Question: I have action bar drop-down in my android application. When user click a item from the drop-down. I added a 'AlertDialogBuilder' to get some user data from user, if user press ok it will save the data. When I run the code I got this exception.

this is the code I'm using
'''
@Override
public boolean onNavigationItemSelected(final int i, long l) {
final ArrayList<Host> hosts = HostFactory.getHosts(this.getApplicationContext());
// get prompts.xml view
LayoutInflater li = LayoutInflater.from(this);
View promptsView = li.inflate(R.layout.auto_discovery_prompt, null);
AlertDialog.Builder alertDialogBuilder = new AlertDialog.Builder(
this);
// set prompts.xml to alertdialog builder
alertDialogBuilder.setView(promptsView);
final EditText txtDeviceName = (EditText) promptsView.findViewById(R.id.txtdevicename_editTextDialogUserInput);
final EditText txtUsername = (EditText) promptsView.findViewById(R.id.txtusername_editTextDialogUserInput);
final EditText txtPassword = (EditText) promptsView.findViewById(R.id.txtpassword_editTextDialogUserInput);
final EditText txtPort = (EditText) promptsView.findViewById(R.id.txtport_editTextDialogUserInput);
String mac=navSpinner.get(i).getMacaddress();
txtDeviceName.setText(navSpinner.get(i).getTitle());
txtPort.setText(navSpinner.get(i).getPort());
for(SpinnerNavItem items:navSpinner)
{
if(items.getTitle().toString()!="Select your Device" )
{
// set dialog message
alertDialogBuilder
.setCancelable(false)
.setPositiveButton("OK",
new DialogInterface.OnClickListener() {
@TargetApi(Build.VERSION_CODES.GINGERBREAD)
public void onClick(DialogInterface dialog,
int id) {
// get user input and set it to result
// edit text
//result.setText(userInput.getText());
String dd=txtPassword.getText().toString();
Host savecurrent_selected_host =new Host();
savecurrent_selected_host.name=txtDeviceName.getText().toString();
savecurrent_selected_host.addr=navSpinner.get(i).getIPaddress().toString();
try {
savecurrent_selected_host.port = Integer.parseInt(txtPort.getText().toString());
} catch (NumberFormatException e) {
savecurrent_selected_host.port = Host.DEFAULT_HTTP_PORT;
}
savecurrent_selected_host.user=txtUsername.getText().toString();
savecurrent_selected_host.pass=txtPassword.getText().toString();
savecurrent_selected_host.esPort = Host.DEFAULT_EVENTSERVER_PORT;
savecurrent_selected_host.timeout = Host.DEFAULT_TIMEOUT;
savecurrent_selected_host.access_point="";
if(!(navSpinner.isEmpty()&& navSpinner.get(i).getMacaddress().toString().isEmpty()))
savecurrent_selected_host.mac_addr=navSpinner.get(i).getMacaddress().toString();
else
savecurrent_selected_host.mac_addr="";
savecurrent_selected_host.wol_port = Host.DEFAULT_WOL_PORT;
savecurrent_selected_host.wol_wait = Host.DEFAULT_WOL_WAIT;
HostFactory.addHost(getApplicationContext(), savecurrent_selected_host);
HostFactory.saveHost(getApplicationContext(),savecurrent_selected_host);
}
})
.setNegativeButton("Cancel",
new DialogInterface.OnClickListener() {
public void onClick(DialogInterface dialog,
int id) {
dialog.cancel();
}
});
// create alert dialog
alertDialog = alertDialogBuilder.create();
// show it
if(!alertDialog.isShowing())
alertDialog.show();
}
}
'''
How can I fix this problem?( application is braking when come to 'alertDialog.show()' )
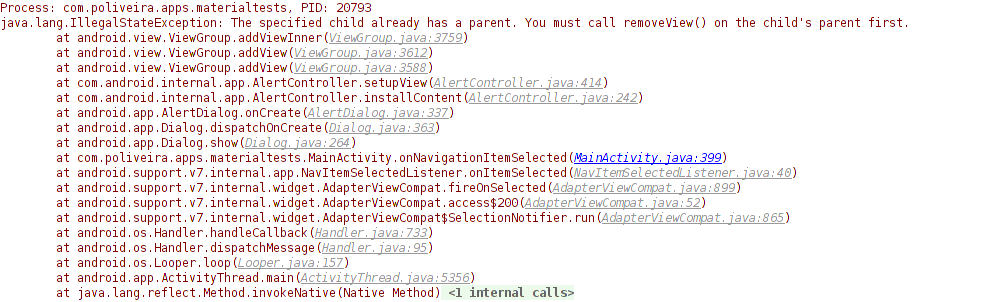
Answer: I believe you have two issues with your code, and the first issue is causing the second. The first issue is that you are displaying a new 'alertDialog' for each item in 'navSpinner'. The following 'if' statement
'''
if(items.getTitle().toString()!="Select your Device" )
'''
will always be 'true' because you are doing reference comparison ('=='). You want to use '.equals()'. (See <URL>.
'''
if(!items.getTitle().toString().equals("Select your Device" ))
'''
Even this seems a little fishy, as you probably want to compare the loop item to the selected item, not some default string. Anyways, as a result, you are creating a new 'alertDialog' for each loop iteration
'''
alertDialog = alertDialogBuilder.create();
'''
'create()' returns a dialog each time, so the following check
'''
if(!alertDialog.isShowing())
'''
is always 'true', as the dialog which was created one line above has obviously not been shown yet. The means the new 'alertDialog' is always shown
'''
alertDialog.show();
'''
On first glance, you might expect this to result in multiple alert dialogs being shown, one for each item in the loop. However, this will not be the case, as the second alert dialog - which will be created during the second iteration of the loop - will cause a 'IllegalStateException'. Why? Because of this:
'''
alertDialogBuilder.setView(promptsView);
'''
Although your second dialog truly is its own dialog, it shares the 'promptsView' with the dialog that was created during the first loop iteration. When 'show()' is called, 'promptsView' is given a parent. This is OK when the first dialog is shown, because 'promptsView' is a new view without a parent assigned. However, when the second dialog is show - from the second loop iteration - the 'show()' method attempts to give 'promptsView' a parent, but this time it fails because it has already been given a parent from the first dialog 'show()'. And thus the error:
In short, fix your loop so that only one dialog is displayed, and you should be good to go.